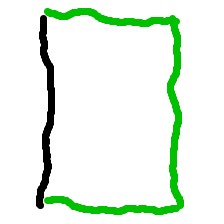
Shape: rectangle